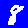
Digit: 8